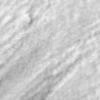
Label: no_change